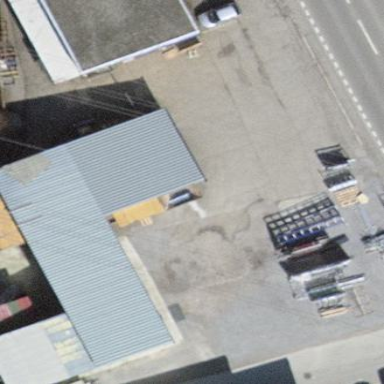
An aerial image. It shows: Industrial building.